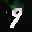
Label: 9